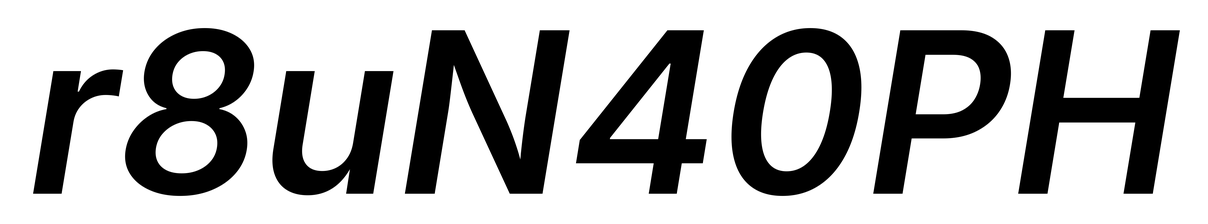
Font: Inter-Italic_SemiBold_Italic